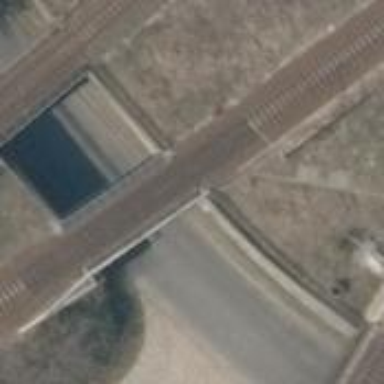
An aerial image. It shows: Railway bridge with electrified contact line. This bridge is part of railway siding.